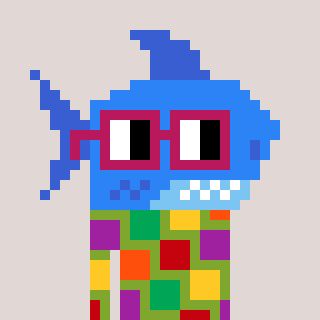
a pixel art character with square dark red glasses, a shark-shaped head and a slimegreen-colored body on a warm background